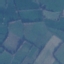
Label: Pasture